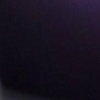
Label: space